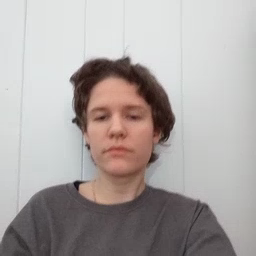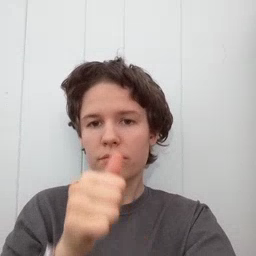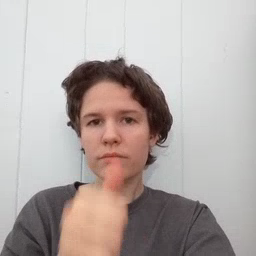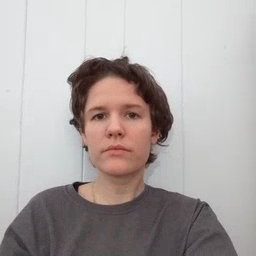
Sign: nuts